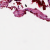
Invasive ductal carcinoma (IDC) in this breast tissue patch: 0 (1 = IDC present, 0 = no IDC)